Question:
I'm using all the usual tricks: border="0" on img, style:display: block on img ... nothing seems to work. I'll not that I'm slicing up the images in photoshop and exporting with "save for web", save as "HTML and Images." This happens all the time, everytime I use this slicing method. The PS feature writes table-based markup which is ideal for emails (as you can't use divs and expect them to work in email templates).
Sometime I will reslice everything using different areas and it works but that is a lot of work. I'd like to get it right the first time I slice up everything! And yes, I've read all the topics on here about horizontal spaces in outlook and nothing seems to work.
Here's the markup (image locations removed):
'''
<html>
<head>
<title></title>
<meta http-equiv="Content-Type" content="text/html; charset=iso-8859-1">
</head>
<body bgcolor="#FFFFFF" leftmargin="0" topmargin="0" marginwidth="0" marginheight="0">
<!-- Save for Web Slices -->
<table id="Table_01" width="600" height="1093" border="0" cellpadding="0" cellspacing="0">
<tr>
<td colspan="8">
<img border="0" style="display: block;" src="" width="600" height="98" alt=""></td>
</tr>
<tr>
<td colspan="8">
<img border="0" style="display: block;" src="" width="600" height="119" alt=""></td>
</tr>
<tr>
<td colspan="2">
<img border="0" style="display: block;" src="" width="182" height="442" alt=""></td>
<td colspan="6">
<img border="0" style="display: block;" src="" width="418" height="442" alt=""></td>
</tr>
<tr>
<td colspan="2">
<img border="0" style="display: block;" src="" width="182" height="51" alt=""></td>
<td>
<img border="0" style="display: block;" src="" width="140" height="51" alt=""></td>
<td colspan="5">
<img border="0" style="display: block;" src="" width="278" height="51" alt=""></td>
</tr>
<tr>
<td colspan="8">
<img border="0" style="display: block;" src="" width="600" height="128" alt=""></td>
</tr>
<tr>
<td>
<img border="0" style="display: block;" src="" width="150" height="91" alt=""></td>
<td colspan="3">
<img border="0" style="display: block;" src="" width="315" height="91" alt=""></td>
<td>
<img border="0" style="display: block;" src="" width="38" height="91" alt=""></td>
<td>
<img border="0" style="display: block;" src="" width="42" height="91" alt=""></td>
<td colspan="2">
<img border="0" style="display: block;" src="" width="55" height="91" alt=""></td>
</tr>
<tr>
<td colspan="8">
<img border="0" style="display: block;" src="" width="600" height="79" alt=""></td>
</tr>
<tr>
<td colspan="7">
<img border="0" style="display: block;" src="" width="599" height="84" alt=""></td>
<td>
<img border="0" style="display: block;" src="" width="1" height="84" alt=""></td>
</tr>
<tr>
<td>
<img border="0" style="display: block;" src="" width="150" height="1" alt=""></td>
<td>
<img border="0" style="display: block;" src="" width="32" height="1" alt=""></td>
<td>
<img border="0" style="display: block;" src="" width="140" height="1" alt=""></td>
<td>
<img border="0" style="display: block;" src="" width="143" height="1" alt=""></td>
<td>
<img border="0" style="display: block;" src="" width="38" height="1" alt=""></td>
<td>
<img border="0" style="display: block;" src="" width="42" height="1" alt=""></td>
<td>
<img border="0" style="display: block;" src="" width="54" height="1" alt=""></td>
<td>
<img border="0" style="display: block;" src="" width="1" height="1" alt=""></td>
</tr>
</table>
<!-- End Save for Web Slices -->
</body>
</html>
'''
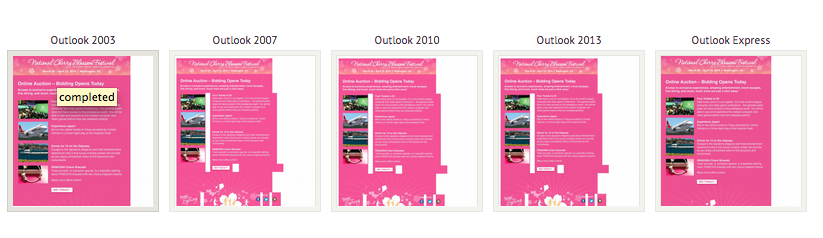
Answer: It is really bad practice to build an entire email of of images. It doesn't render by default in most email clients, takes a long time to download and also triggers some spam filters because your image to text ratio is so low.
That being said, you are getting the vertical gaps because Outlook doesn't know how wide to make each of your cols when you use a colspan in the first row. See <URL> for more information on how to enforce the col widths.
---
Update - Because you want to vary the widths of your cells, you need to use nested tables instead. You can not change the widths of tables from row to row. Here is an example of how you can construct this entire email with nested tables and without a single colspan:
'''
<html>
<head>
<title></title>
<meta http-equiv="Content-Type" content="text/html; charset=iso-8859-1">
</head>
<body bgcolor="#FFFFFF" leftmargin="0" topmargin="0" marginwidth="0" marginheight="0">
<!-- Save for Web Slices -->
<table id="Table_01" width="600" height="1093" border="0" cellpadding="0" cellspacing="0">
<tr>
<td>
<img border="0" style="display: block;" src="" width="600" height="98" alt="">
</td>
</tr>
<tr>
<td>
<img border="0" style="display: block;" src="" width="600" height="119" alt="">
</td>
</tr>
<tr>
<td>
<table width="100%" border="0" cellpadding="0" cellspacing="0">
<tr>
<td>
<img border="0" style="display: block;" src="" width="150" height="91" alt="">
</td>
<td>
<img border="0" style="display: block;" src="" width="315" height="91" alt="">
</td>
<td>
<img border="0" style="display: block;" src="" width="38" height="91" alt="">
</td>
<td>
<img border="0" style="display: block;" src="" width="42" height="91" alt="">
</td>
<td>
<img border="0" style="display: block;" src="" width="55" height="91" alt="">
</td>
</tr>
</table>
</td>
</tr>
<tr>
<td>
<table width="100%" border="0" cellpadding="0" cellspacing="0">
<tr>
<td>
<img border="0" style="display: block;" src="" width="182" height="442" alt="">
</td>
<td>
<img border="0" style="display: block;" src="" width="418" height="442" alt="">
</td>
</tr>
</table>
</td>
</tr>
<tr>
<td>
<img border="0" style="display: block;" src="" width="600" height="128" alt="">
</td>
</tr>
<tr>
<td>
<table width="100%" border="0" cellpadding="0" cellspacing="0">
<tr>
<td>
<img border="0" style="display: block;" src="" width="150" height="91" alt="">
</td>
<td>
<img border="0" style="display: block;" src="" width="315" height="91" alt="">
</td>
<td>
<img border="0" style="display: block;" src="" width="38" height="91" alt="">
</td>
<td>
<img border="0" style="display: block;" src="" width="42" height="91" alt="">
</td>
<td>
<img border="0" style="display: block;" src="" width="55" height="91" alt="">
</td>
</tr>
</table>
</td>
</tr>
<tr>
<td>
<img border="0" style="display: block;" src="" width="600" height="79" alt="">
</td>
</tr>
<tr>
<td>
<table width="100%" border="0" cellpadding="0" cellspacing="0">
<tr>
<td>
<img border="0" style="display: block;" src="" width="599" height="84" alt="">
</td>
<td>
<img border="0" style="display: block;" src="" width="1" height="84" alt="">
</td>
</tr>
</table>
</td>
</tr>
<tr>
<td>
<table width="100%" border="0" cellpadding="0" cellspacing="0">
<tr>
<td>
<img border="0" style="display: block;" src="" width="150" height="1" alt="">
</td>
<td>
<img border="0" style="display: block;" src="" width="32" height="1" alt="">
</td>
<td>
<img border="0" style="display: block;" src="" width="140" height="1" alt="">
</td>
<td>
<img border="0" style="display: block;" src="" width="143" height="1" alt="">
</td>
<td>
<img border="0" style="display: block;" src="" width="38" height="1" alt="">
</td>
<td>
<img border="0" style="display: block;" src="" width="42" height="1" alt="">
</td>
<td>
<img border="0" style="display: block;" src="" width="54" height="1" alt="">
</td>
<td>
<img border="0" style="display: block;" src="" width="1" height="1" alt="">
</td>
</tr>
</table>
</td>
</tr>
</table>
<!-- End Save for Web Slices -->
</body>
</html>
'''
As I mentioned before, you should avoid images and use text where text is, not an image of text. Here is an example of how your middle section should look like (the part with the images stacked on the left and text on the right):
'''
<table width="100%" border="0" cellpadding="0" cellspacing="0">
<tr>
<td width="182" style="padding-bottom:20px;">
<img border="0" style="display: block;" src="" width="182" height="120" alt="">
</td>
<td width="418" valign="top" align="left" style="font-family: Arial, Helvetica, sans-serif; font-size: 14px; color: #000000; padding:20px;">
Text 1
</td>
</tr>
<tr>
<td width="182" style="padding-bottom:20px;">
<img border="0" style="display: block;" src="" width="182" height="120" alt="">
</td>
<td width="418" valign="top" align="left" style="font-family: Arial, Helvetica, sans-serif; font-size: 14px; color: #000000; padding:20px;">
Text 2
</td>
</tr>
<tr>
<td width="182" style="padding-bottom:20px;">
<img border="0" style="display: block;" src="" width="182" height="120" alt="">
</td>
<td width="418" valign="top" align="left" style="font-family: Arial, Helvetica, sans-serif; font-size: 14px; color: #000000; padding:20px;">
Text 3
</td>
</tr>
</table>
'''